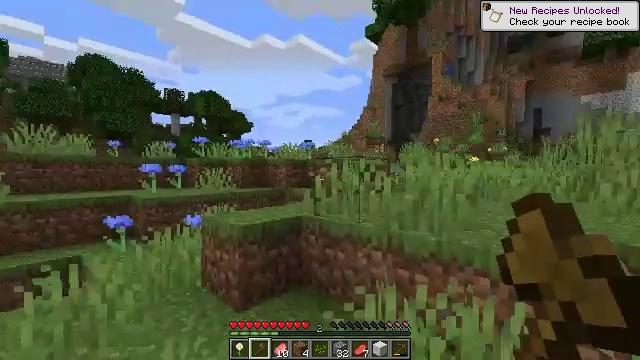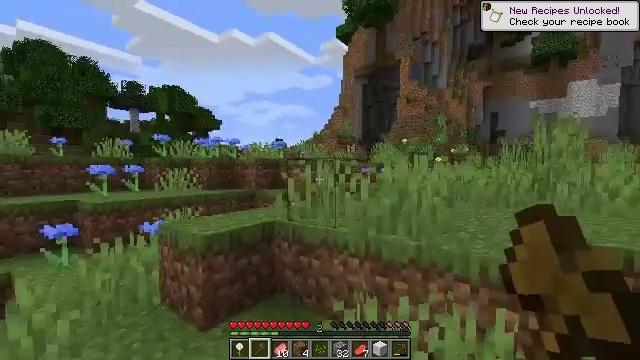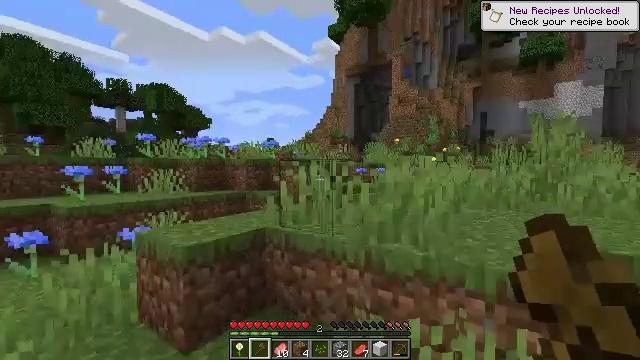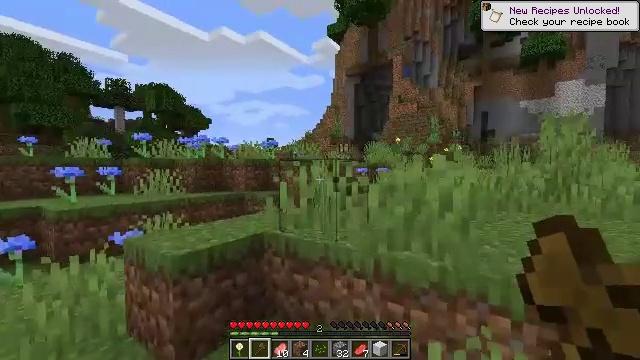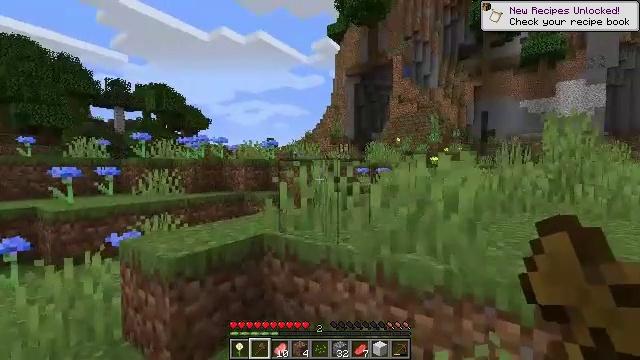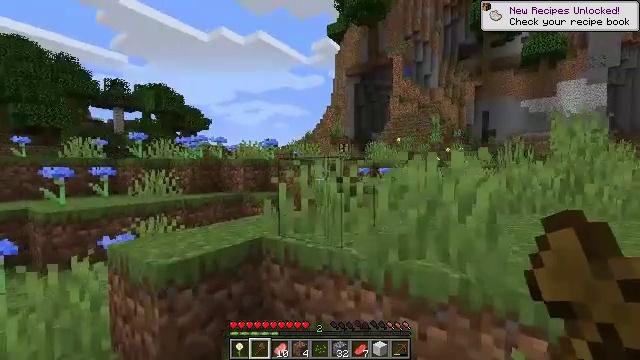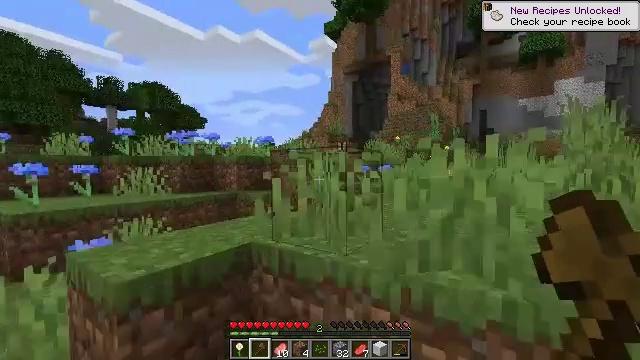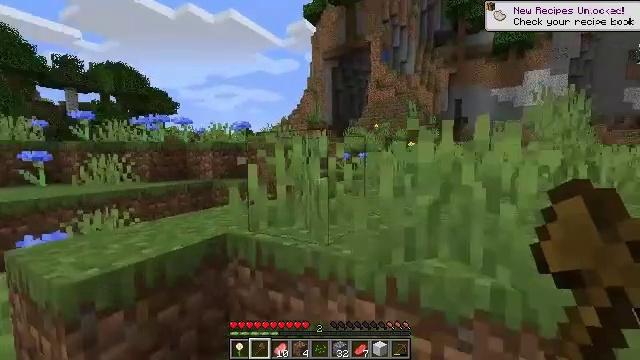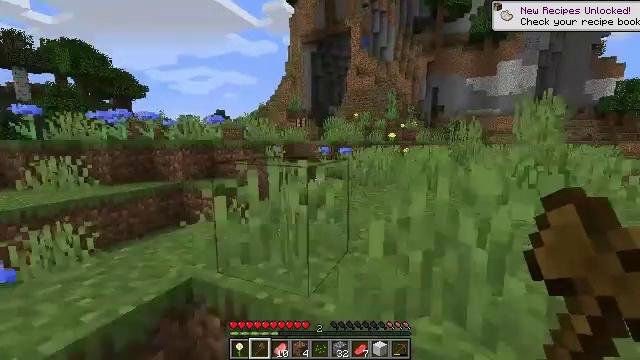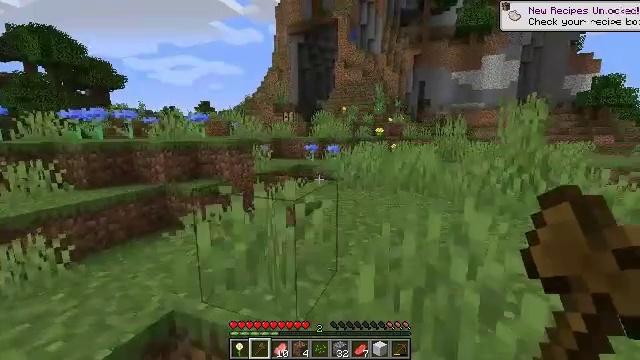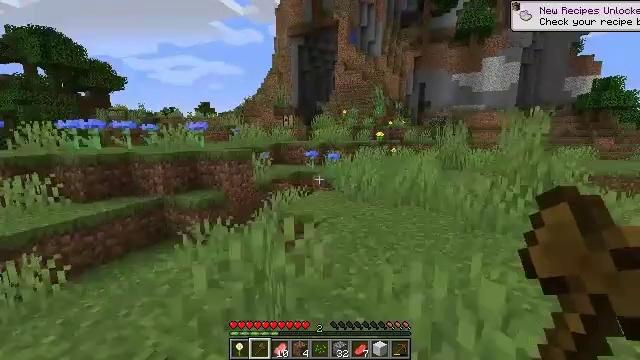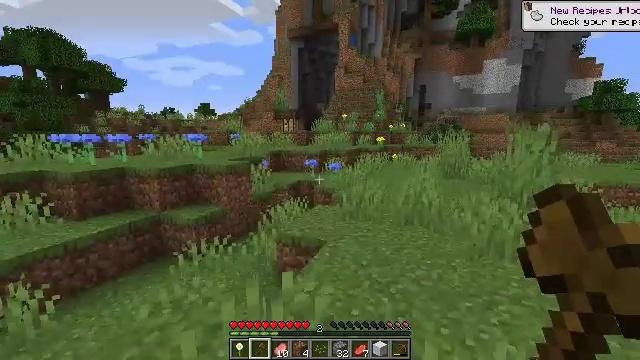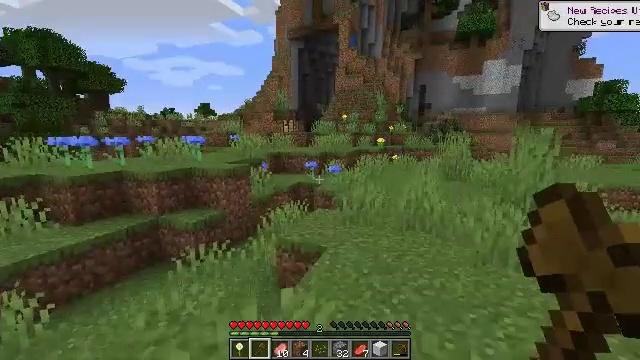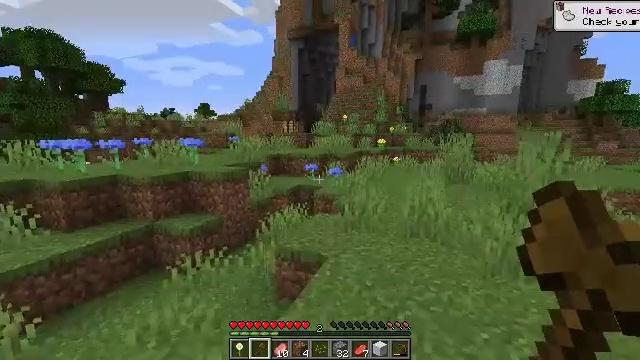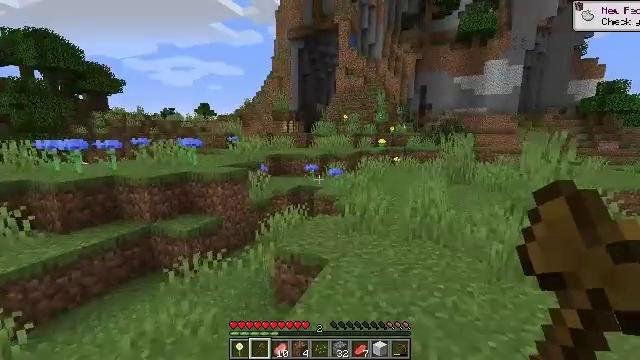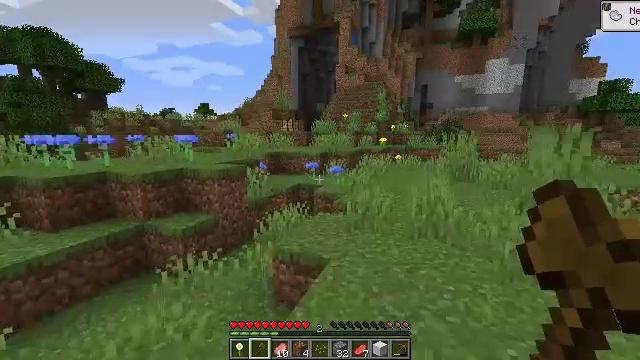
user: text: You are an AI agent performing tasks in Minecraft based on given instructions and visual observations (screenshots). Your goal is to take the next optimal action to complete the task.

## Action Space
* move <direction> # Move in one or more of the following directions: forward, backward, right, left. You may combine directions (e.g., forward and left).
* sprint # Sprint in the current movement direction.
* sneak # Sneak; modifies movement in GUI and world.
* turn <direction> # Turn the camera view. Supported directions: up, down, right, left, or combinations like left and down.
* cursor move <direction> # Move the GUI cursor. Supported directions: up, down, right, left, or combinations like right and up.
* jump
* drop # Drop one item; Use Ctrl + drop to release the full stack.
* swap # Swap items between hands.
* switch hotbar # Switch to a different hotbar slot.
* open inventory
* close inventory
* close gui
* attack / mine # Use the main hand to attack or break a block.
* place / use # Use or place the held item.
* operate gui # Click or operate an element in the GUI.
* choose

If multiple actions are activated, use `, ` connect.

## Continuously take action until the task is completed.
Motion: motion action
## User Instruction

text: Break the oxeye daisy to gather it.
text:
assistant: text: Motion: move forward, turn right
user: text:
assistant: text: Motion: move forward, turn right
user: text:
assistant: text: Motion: move forward
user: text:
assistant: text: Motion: move forward
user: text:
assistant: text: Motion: move forward
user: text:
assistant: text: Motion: move forward
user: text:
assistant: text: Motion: move forward, turn right and down
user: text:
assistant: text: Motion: move forward, turn right and down, jump
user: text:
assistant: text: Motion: move forward, turn right and down, jump
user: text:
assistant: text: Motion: move forward, jump
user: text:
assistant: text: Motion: move forward, jump
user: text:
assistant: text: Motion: move forward, jump
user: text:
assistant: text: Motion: move forward
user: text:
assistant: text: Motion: move forward
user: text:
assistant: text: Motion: move forward
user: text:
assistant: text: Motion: move forward
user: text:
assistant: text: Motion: move forward
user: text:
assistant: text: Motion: move forward and move right
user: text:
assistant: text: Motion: move forward and move right, turn right and down
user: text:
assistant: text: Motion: move forward and move right, turn right and down
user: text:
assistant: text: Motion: move forward and move right, turn right
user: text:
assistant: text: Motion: move forward and move right, turn right
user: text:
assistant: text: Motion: move forward and move right
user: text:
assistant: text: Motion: move forward and move right
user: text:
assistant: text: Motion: move forward and move right
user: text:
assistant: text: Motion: move forward
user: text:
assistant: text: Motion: move forward
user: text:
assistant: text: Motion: move forward
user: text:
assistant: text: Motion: move forward
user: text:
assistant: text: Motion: move forward